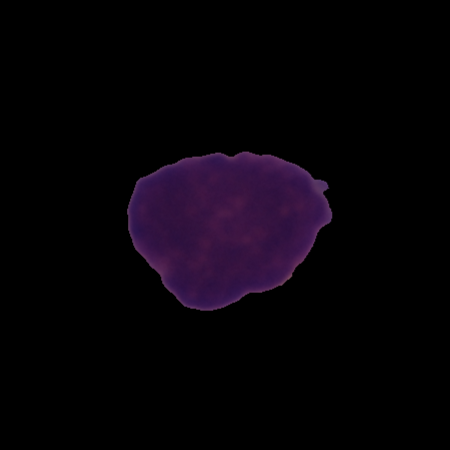
Label: cancer